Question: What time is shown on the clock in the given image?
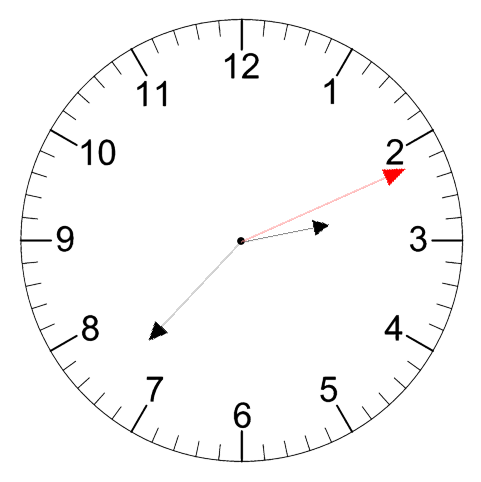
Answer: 02:37:11